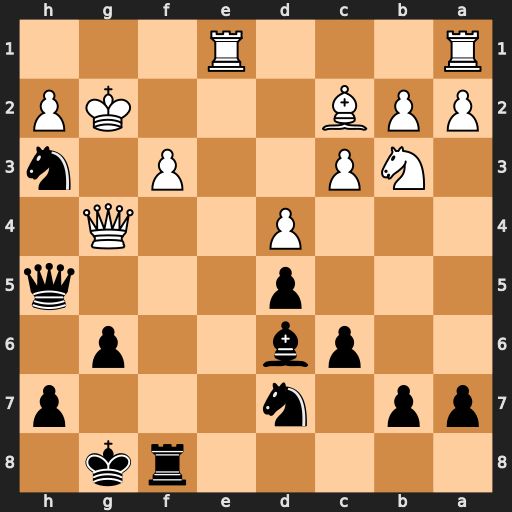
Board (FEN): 5rk1/pp1n3p/2pb2p1/3p3q/3P2Q1/1NP2P1n/PPB3KP/R3R3
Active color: b
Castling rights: -
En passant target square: -
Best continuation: Qxg4+ fxg4 Rf2+ Kxh3 Rxh2#